Field crop: tomato
Growth stage: 2
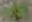
Species: solanum